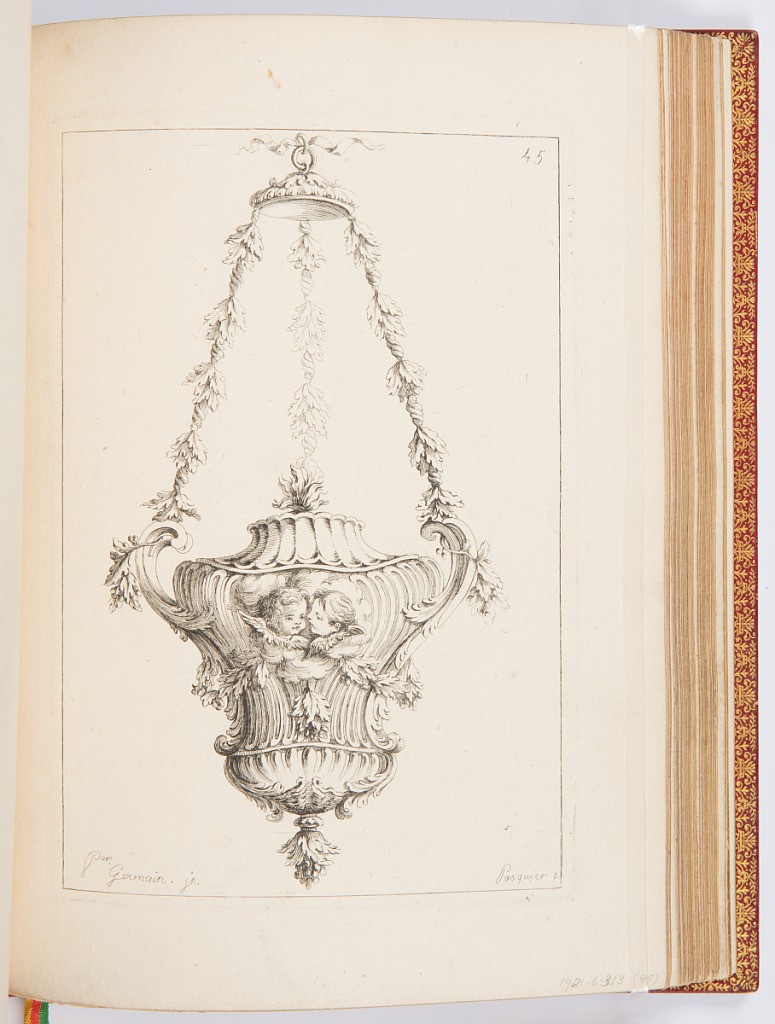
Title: Lampe
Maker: Pierre Germain, French, 1703 - 1783
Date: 1748
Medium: Etching on laid paper
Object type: Print
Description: Design for a pendant lantern decorated with ornament motifs including branches on the chains, winged cherub heads, fluting, garland, rinceaux, and grapes. The plate is signed and numbered.